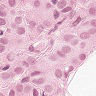
Metastatic tissue present: yes